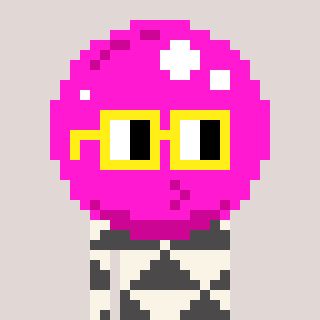
a pixel art character with square yellow glasses, a bubblegum-shaped head and a grayscale-colored body on a warm background